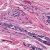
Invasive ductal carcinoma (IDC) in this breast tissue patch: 0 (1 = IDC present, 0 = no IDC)